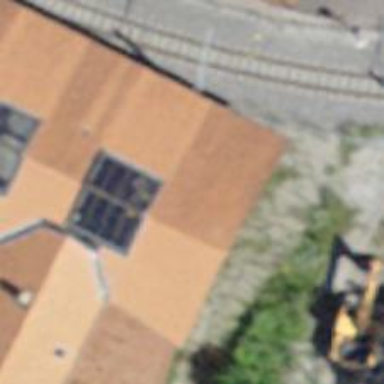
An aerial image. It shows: Narrow-gauge railway with single track running through yard. The railway is electrified with contact line.